Question: I've been trying to fit a function to some data for a while using 'scipy.optimize.curve_fit' but I have real difficulty. I really can't see any reason why this wouldn't work.
'''
# encoding: utf-8
from __future__ import (print_function,
division,
unicode_literals,
absolute_import,
with_statement)
import numpy as np
from scipy.optimize import curve_fit
import matplotlib.pyplot as mpl
x, y, e_y = np.loadtxt('data.txt', unpack=True)
def f(x, a, k):
return (1/(np.sqrt(1 + a*((k-x)**2))))
popt, pcov = curve_fit(f, x, y, maxfev = 100000000)
mpl.plot(x, f(x, *popt), 'r-', label='Fit')
mpl.plot(x, y, 'rx', label='Original')
mpl.legend(loc='best')
mpl.savefig('curve.pdf')
print(popt)
# correct values which should be calculated
# a=0.003097
# k=35.4
'''
Here is the plot-image which is produced by upper code:

'''
data.txt:
#x y e_y
4.4 0.79 0.13
19.7 4.9 0.8
23.5 7.3 1.2
29.7 17 2.79
30.7 21.5 3.52
34 81 13.28
34.6 145 23.77
35.4 610 100
36.3 115 18.85
38.1 38 6.23
43.7 14 2.3
56.2 6.2 1.02
64.7 4.6 0.75
79.9 3.2 0.52
210 0.98 0.16
'''
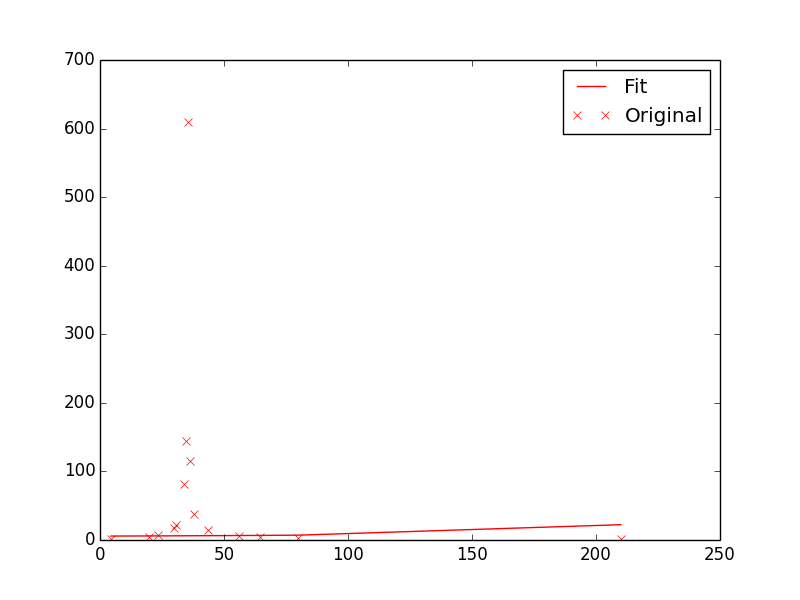
Answer: Firstly try not to increase 'maxfev' so large, this is usually a sign something else is going wrong! Playing around I can get a fit by the following addition:
'''
def f(x, b, a, k):
return (b/(np.sqrt(1 + a*((k-x)**2))))
popt, pcov = curve_fit(f, x, y, p0=[20, 600.0, 35.0])
'''
Firstly give the fitting function you have given has a maximum of 1, since the peak in your data is 600, it will never fit. So I added an overall factor 'b'. Secondly , try to help poor old curve_fit out. If by eye you can see it peaks at 'x~35' then tell it through the 'p0'. This requires some intuition as to how the function works but is very important if your going to use a curve fitting function.